Question: I'm populating a with translations of a particular phrase in various languages obtained via web requests to .

I already am using 'HttpUtility.HtmlDecode' to take care of special characters (e.g. umlauts, accents), but what's the deal with the diamond question marks?
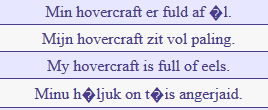
Answer: The problem is Google Translate I believe - they're using a special encoding that isn't supported directly by .NET. It's an ISO encoding and those characters when downloaded via WebClient/WebRequest result in errors because it doesn't know what to do with the encoding.
I had the same issue and I ended up using their Google Translate's JSON API to get clean characters returned.
Post here:
<URL>
Hoe this helps,
+++ Rick ---